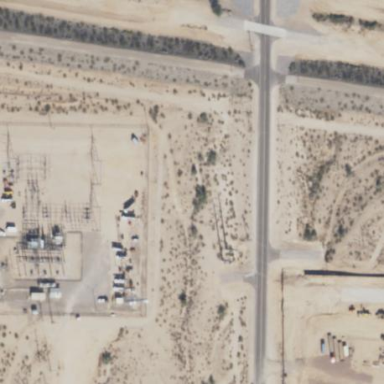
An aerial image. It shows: Outdoor power substation surrounded by fence. The substation is specifically for distribution purposes.